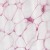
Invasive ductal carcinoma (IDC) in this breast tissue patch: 0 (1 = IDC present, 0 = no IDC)